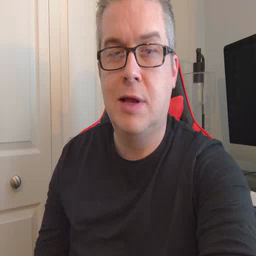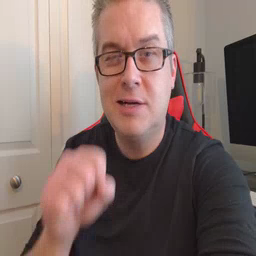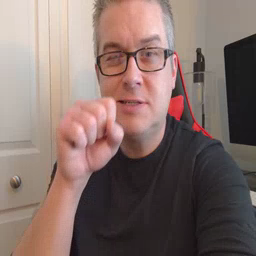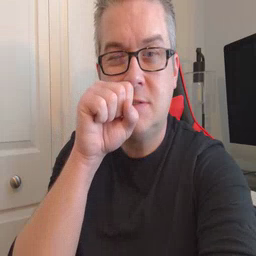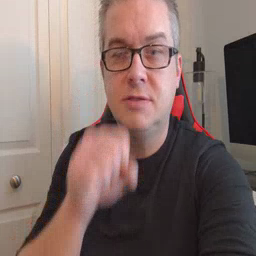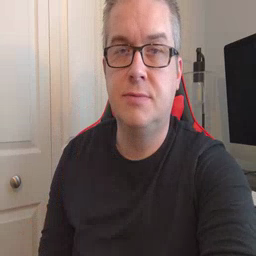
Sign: carrot